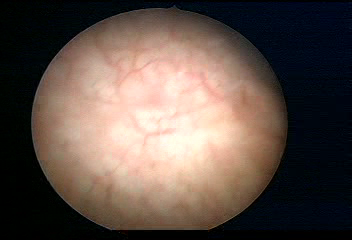
Modality: WLC
Class: Normal mucosa
Bladder cancer association: No